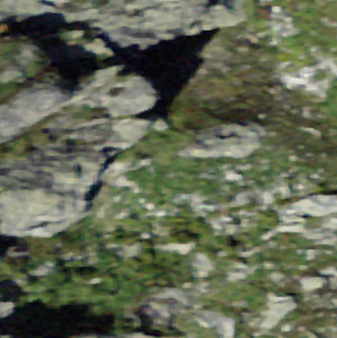
Label: bouldering_area